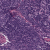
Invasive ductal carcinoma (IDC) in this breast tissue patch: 0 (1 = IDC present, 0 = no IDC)